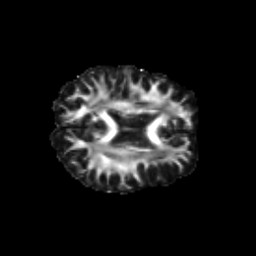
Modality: FA
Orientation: axial
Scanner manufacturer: siemens
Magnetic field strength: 3 T
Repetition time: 9.2 s
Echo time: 0.084 s